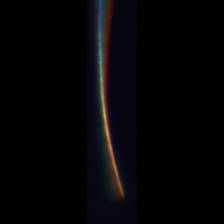
Taxon: Psuedo-nitzschia
Group: Diatoms